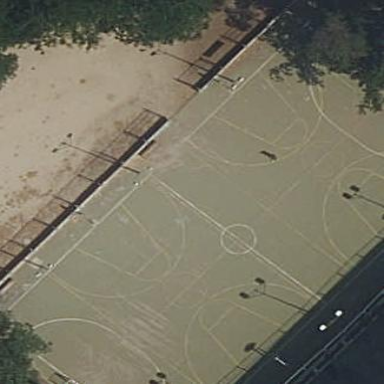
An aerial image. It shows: Futsal pitch for leisure.